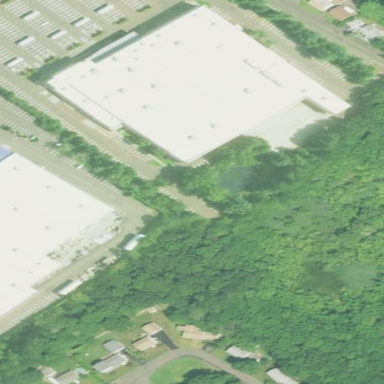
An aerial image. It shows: Warehouse.